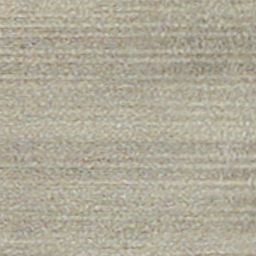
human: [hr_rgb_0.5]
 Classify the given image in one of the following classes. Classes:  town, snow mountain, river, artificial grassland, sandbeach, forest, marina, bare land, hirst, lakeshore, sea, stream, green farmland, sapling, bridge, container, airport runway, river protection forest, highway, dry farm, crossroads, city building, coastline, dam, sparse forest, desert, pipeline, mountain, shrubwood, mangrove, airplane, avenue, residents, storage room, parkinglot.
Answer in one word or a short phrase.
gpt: dry farm